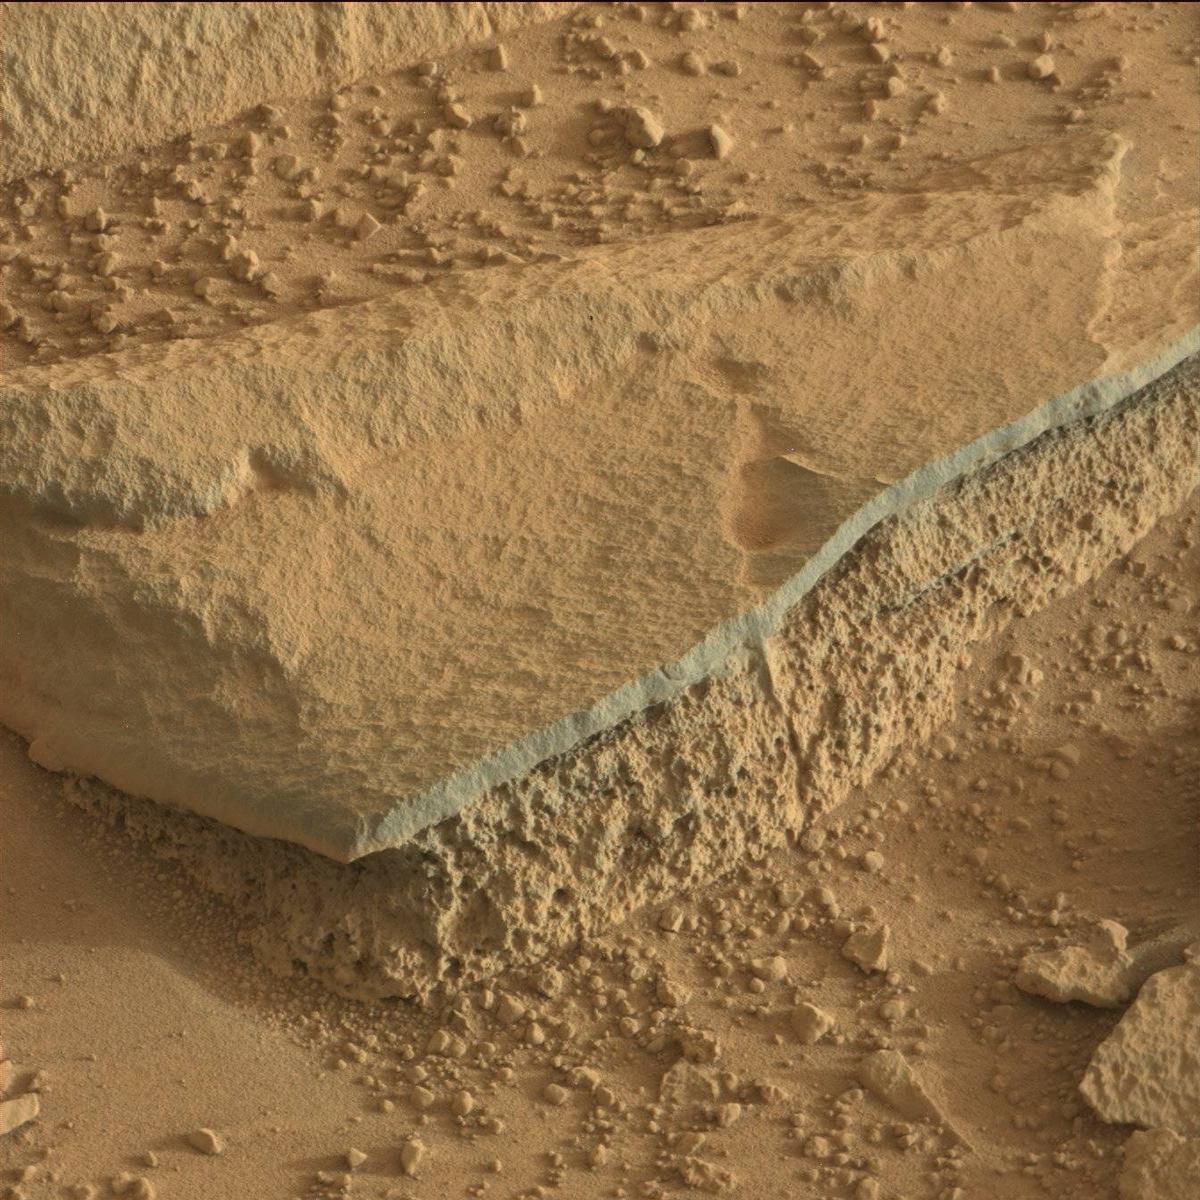
Terrain classes present: Bedrock, Rock, Sand / Soil